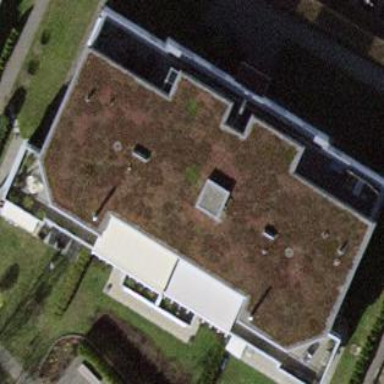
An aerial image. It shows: Building with flat roof.